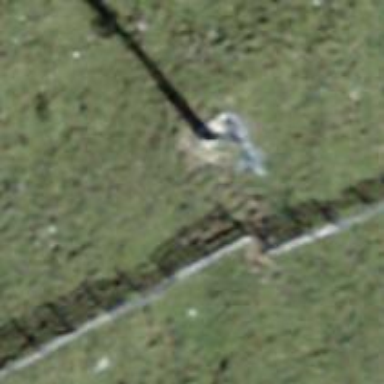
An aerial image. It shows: Pylon used for aerialway.